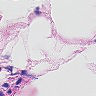
Metastatic tissue present: no